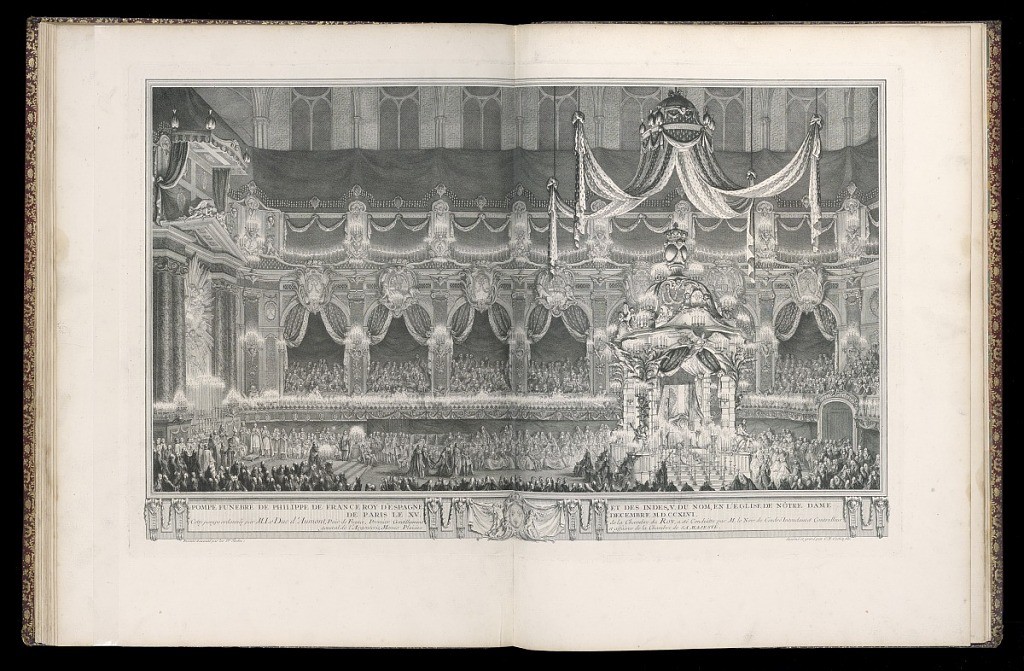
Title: Pompe funèbre de Philipe de France Roy d’Espagne et des Indes, V. du nom, en l’église de Notre Dame de Paris, le XV décembre M.D.CCXLVI
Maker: Charles-Nicolas Cochin the younger, French, 1715–1790
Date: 1756
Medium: Etching and engraving on laid paper
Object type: Bound print
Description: Interior view of the cathedral of Notre Dame during the funeral ceremony for Philip V of Spain in Paris, France. Highly decorated interior with vaulted ceilings, stained-glass windows, candelabra, and drapery. On a mezzanine level, large arched niches similar to opera boxes full of seated figures. At the center of each arch, a large ornamented escutcheon surmounted by a crown. At the ground level, crowds of figures sit and stand for the service. An ornate baldachin at right, the columns of which are decorated with many candelabra. At the center of the baldachin is a hanging shroud. Above the baldachin, a large hanging canopy, the fabric of which is decorated with a pattern of diamonds, the top of which is decorated by a skull. A row of monks sit near the baldachin in traditional costume, holding rifles. Altar and bishop at left.